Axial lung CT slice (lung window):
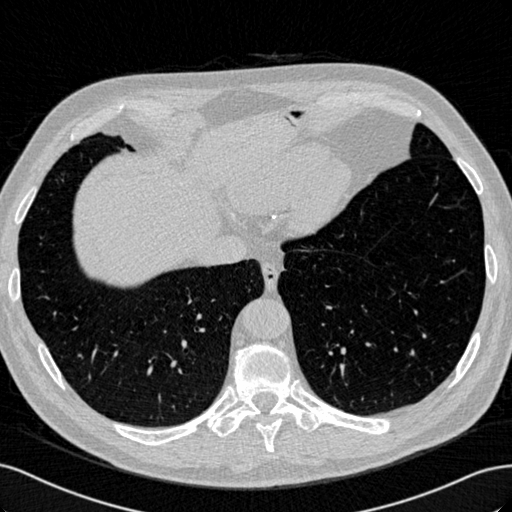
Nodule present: no